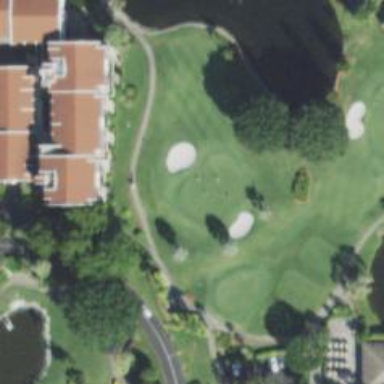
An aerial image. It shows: View of golf hole.